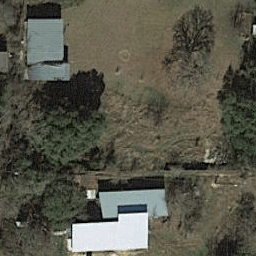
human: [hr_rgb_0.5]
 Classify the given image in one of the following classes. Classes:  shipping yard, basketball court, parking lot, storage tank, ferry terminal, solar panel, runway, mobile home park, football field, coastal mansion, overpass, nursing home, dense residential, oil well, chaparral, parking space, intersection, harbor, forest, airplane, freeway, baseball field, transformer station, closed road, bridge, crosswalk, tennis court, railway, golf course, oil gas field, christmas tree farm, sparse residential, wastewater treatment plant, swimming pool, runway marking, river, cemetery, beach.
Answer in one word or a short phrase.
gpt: sparse residential